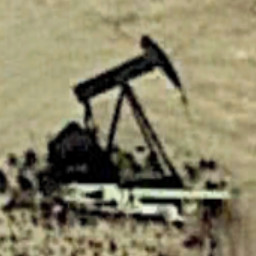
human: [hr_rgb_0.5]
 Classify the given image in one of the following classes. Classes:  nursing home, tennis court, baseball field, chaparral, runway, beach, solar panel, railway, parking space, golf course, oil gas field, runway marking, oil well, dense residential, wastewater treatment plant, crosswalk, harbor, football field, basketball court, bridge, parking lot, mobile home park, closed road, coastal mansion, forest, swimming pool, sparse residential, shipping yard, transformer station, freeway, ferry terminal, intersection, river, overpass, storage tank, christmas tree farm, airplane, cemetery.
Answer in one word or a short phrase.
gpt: oil well